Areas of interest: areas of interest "Tennis Court"
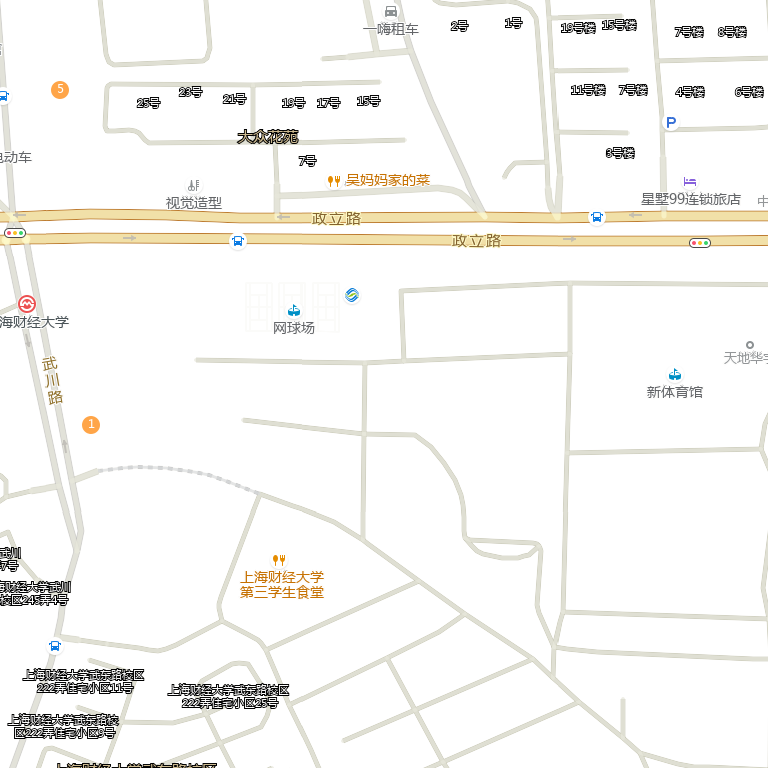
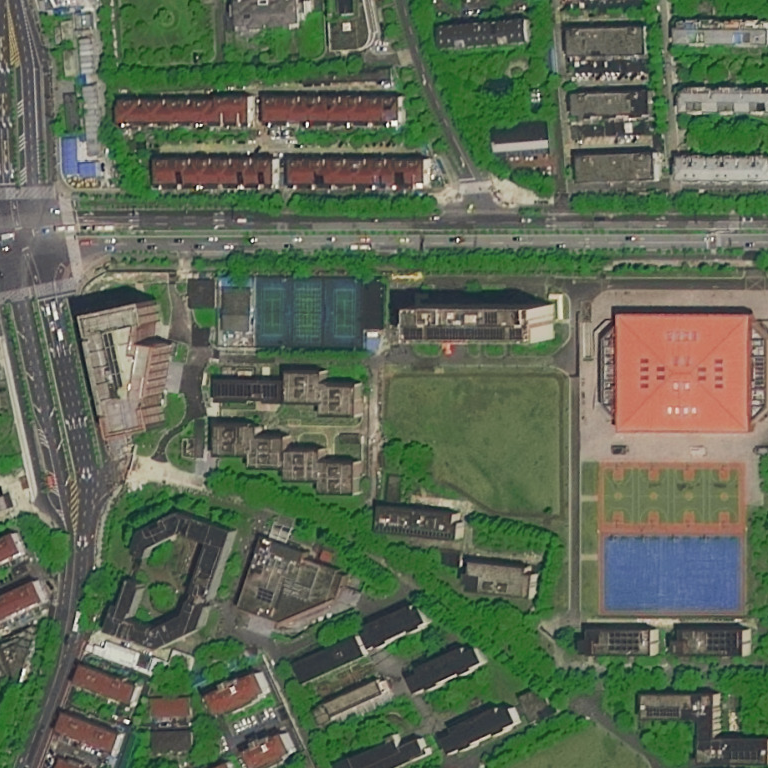